Question: Rails 4, Bootstrap 3
I have handful of select boxes that are displayed in a column, with the input labels next to the select dropdown box. The problem is, it looks like garbage:

How can I force the select box to fill the remaining space within the div, regardless of the length of the text length of the selection options? I want all of the boxes to be right-aligned.
HTML:
'''
<div class="col-md-3">
<div class="form-group">
<%= f.label :age %>
<%= f.select :age, options_for_select(%w[18-20 20-25 25-30 30-35 35-40 40+]), class: "form-control" %>
</div>
<div class="form-group">
<%= f.label :ethnicity %>
<%= f.select :ethnicity, options_for_select(%w[White Asian Black Hispanic Other]), class: "form-control" %>
</div>
<div class="form-group">
<%= f.label :height %>
<%= f.select :height, options_for_select(%w[<5ft 5'0"-5'5" 5'6"-5'9" +5'10"]), class: "form-control" %>
</div>
<div class="form-group">
<%= f.label :eyes %>
<%= f.select :eyes, options_for_select(%w[Blue Green Brown]), class: "form-control" %>
</div>
</div>
'''
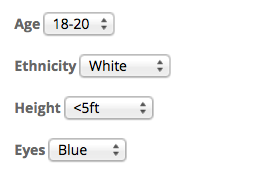
Answer: You should display div.form-group as table and the label tag and select tag as table-cells and force their widths like this:
'''
.control-group {
display:table;
}
.control-group label,
.control-group select {
display: table-cell;
}
.control-group label {
width:1%;
white-space:nowrap;
padding-right:10px;
}
.control-group select {
width:99%;
}
'''
Here's a working demo: <URL>